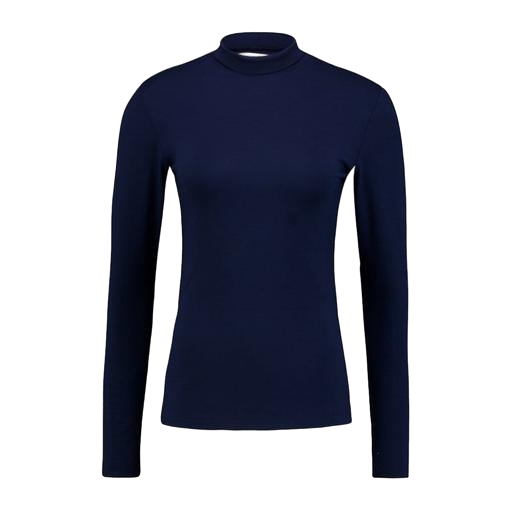
blue mock turtleneck jersey top, high-neck top, blue mockneck top, white background